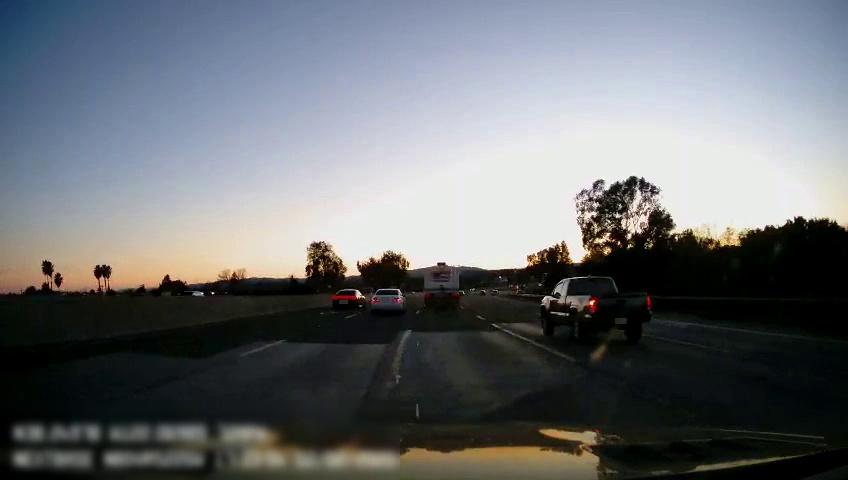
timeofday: Day
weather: Sunny
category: Drivable Space
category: Vehicles | Van
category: Vehicles | Truck
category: Vehicles | Car
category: Vehicles | Car
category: Vehicles | SUV
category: Lanes | Current Lane
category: Lanes | Alternate Lane
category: Lanes | Alternate Lane
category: Lanes | Current Lane
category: Lanes | Alternate Lane
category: Lanes | Alternate Lane